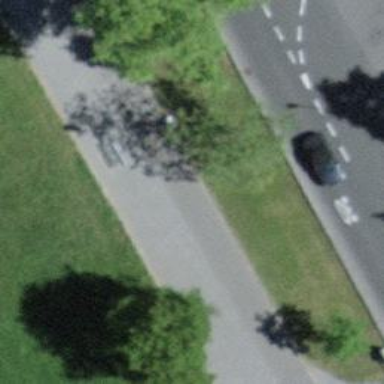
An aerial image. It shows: Beautiful avenue lined with broadleaved trees.